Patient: sex M, age 44
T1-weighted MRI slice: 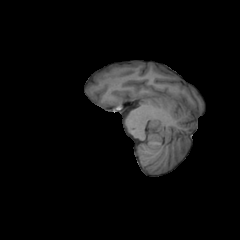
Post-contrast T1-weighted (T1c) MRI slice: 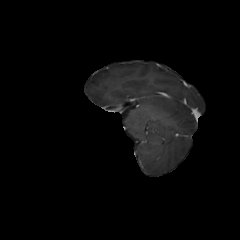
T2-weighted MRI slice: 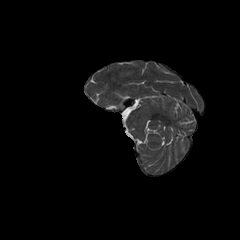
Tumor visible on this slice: no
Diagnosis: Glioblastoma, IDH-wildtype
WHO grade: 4